Question: I've been embedding Google Docs Viewer in my DSpace instance, an online digital repository, using an iframe.
This is my site link: <URL>
DSpace generates bitstream links to each item/pdf in the repository. When I click the preview link, an iframe appears in my page but doesnt load any document. But when I change the source of my iframe to a pdf path file, which is publicly accessible in the world and not a bitstream, the viewer loads the document.
I have done everything I can, from checking whether my web server is publicly accessible by google docs viewer. My web server is publicly accessible and I suspect Google Docs Viewer doesnt anymore support bitstreams?If that's true then how will I display a pdf file in an iframe within my page? Any idea?
Below is my page that says "Apologies. There is no Preview Available"

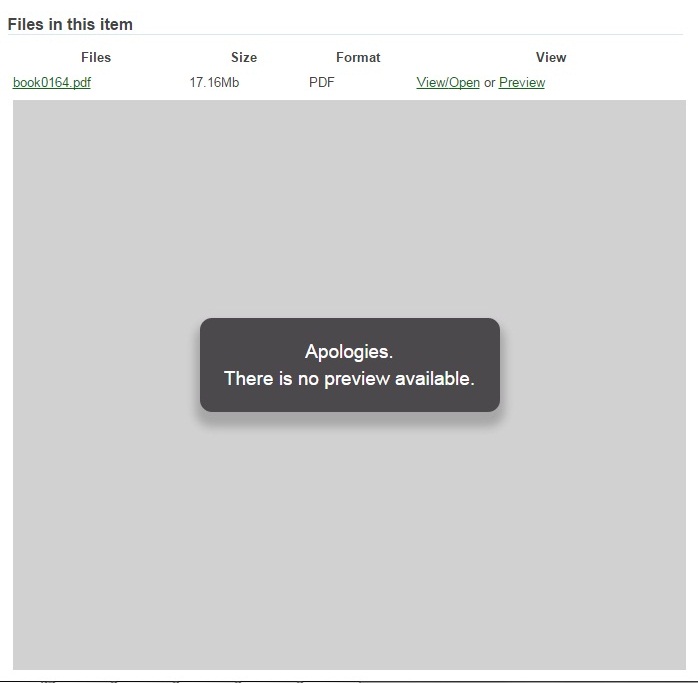
Answer: The reason why I cant display the bitstreams on my google docs viewer is that even though my IP is publicly accessible, my ports are private. What I did is, make the ports public by setting it on the router.